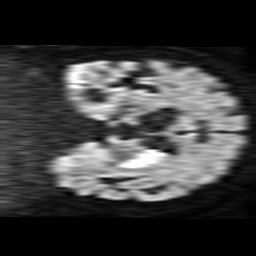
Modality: TRACE
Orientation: coronal
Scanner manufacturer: philips
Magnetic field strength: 1.5 T
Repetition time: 3.681 s
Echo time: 0.09411 s